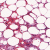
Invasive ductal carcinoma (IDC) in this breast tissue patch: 0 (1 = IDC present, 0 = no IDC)